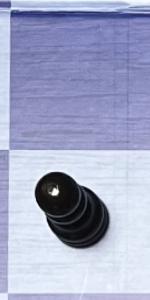
Label: Pawn_Black